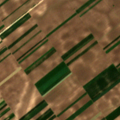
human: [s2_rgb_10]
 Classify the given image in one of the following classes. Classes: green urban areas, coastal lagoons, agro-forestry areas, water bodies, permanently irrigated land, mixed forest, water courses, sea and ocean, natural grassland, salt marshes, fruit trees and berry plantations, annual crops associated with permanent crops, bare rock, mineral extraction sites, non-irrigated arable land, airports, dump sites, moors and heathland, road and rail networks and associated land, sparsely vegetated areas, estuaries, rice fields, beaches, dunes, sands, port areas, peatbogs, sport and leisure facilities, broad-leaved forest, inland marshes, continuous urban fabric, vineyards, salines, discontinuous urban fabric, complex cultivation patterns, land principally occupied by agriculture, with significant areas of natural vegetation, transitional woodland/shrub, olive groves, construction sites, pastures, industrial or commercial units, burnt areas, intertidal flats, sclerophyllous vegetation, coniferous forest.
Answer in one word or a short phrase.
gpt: non-irrigated arable land